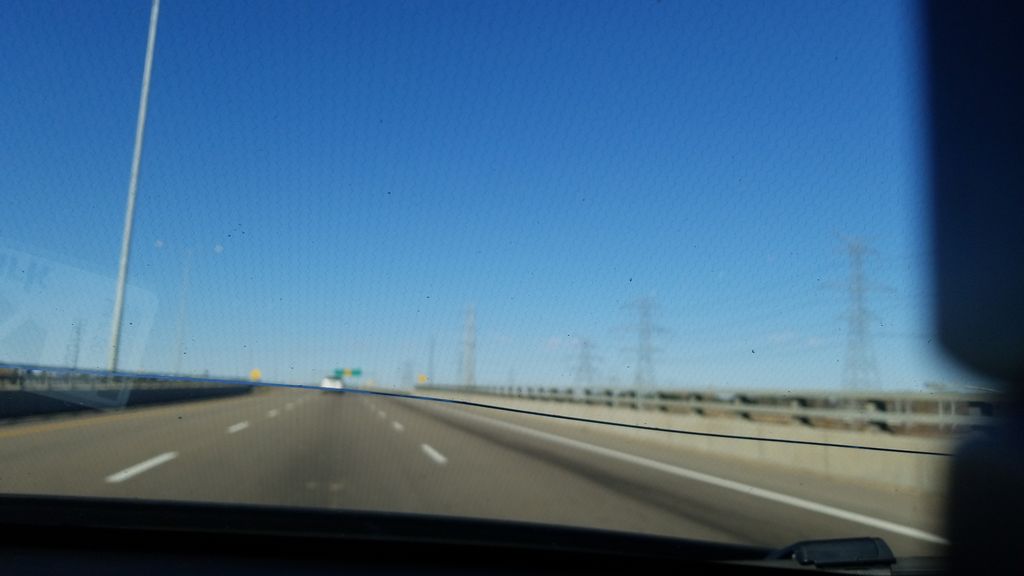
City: edmonton